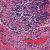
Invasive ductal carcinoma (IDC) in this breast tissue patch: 0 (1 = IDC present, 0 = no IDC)